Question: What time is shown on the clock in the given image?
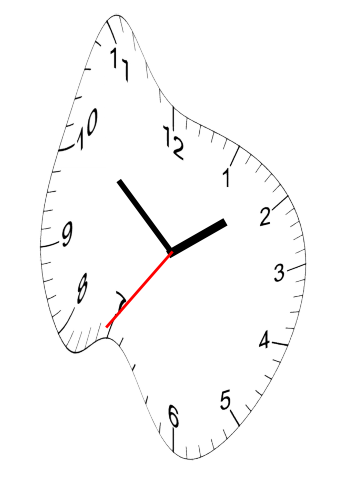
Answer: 01:51:36